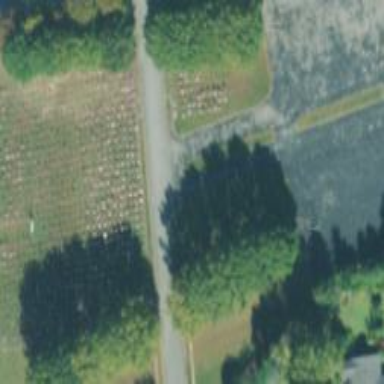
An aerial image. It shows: Cemetery.